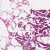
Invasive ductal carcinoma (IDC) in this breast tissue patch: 0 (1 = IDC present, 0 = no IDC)